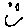
Label: smiley face